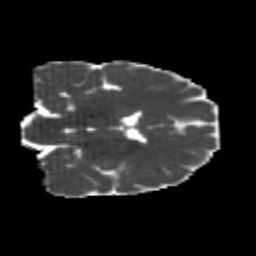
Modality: MD
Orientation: coronal
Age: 25
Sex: female
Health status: healthy
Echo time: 0.074 s